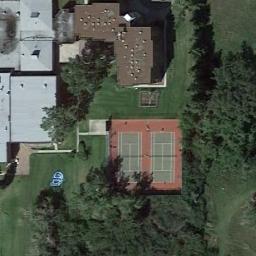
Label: tennis_court